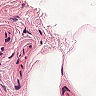
Metastatic tissue present: no